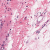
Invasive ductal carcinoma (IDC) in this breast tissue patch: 0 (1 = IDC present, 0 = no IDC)